Aerial crown-view tile of a tropical tree (Barro Colorado Island, Panama), acquired 20250818:
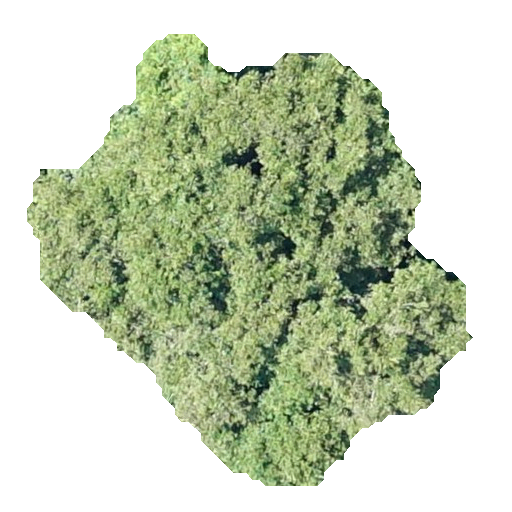
Species: Prioria copaifera
GBIF accepted scientific name: Prioria copaifera
Crown area: 180.851 m²